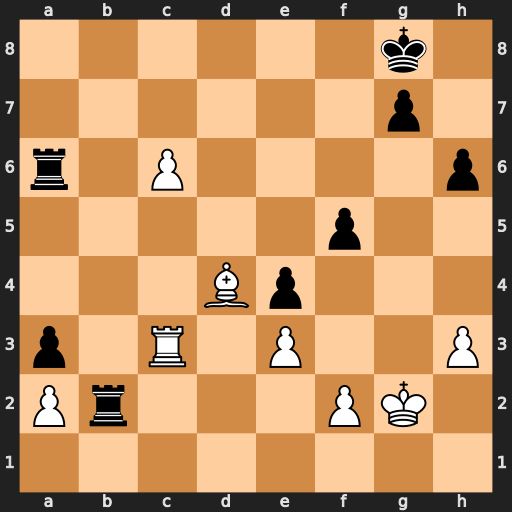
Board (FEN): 6k1/6p1/r1P4p/5p2/3Bp3/p1R1P2P/Pr3PK1/8
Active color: w
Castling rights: -
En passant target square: -
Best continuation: c7 Rg6+ Kh1 Rb1+ Kh2